Chest X-ray:
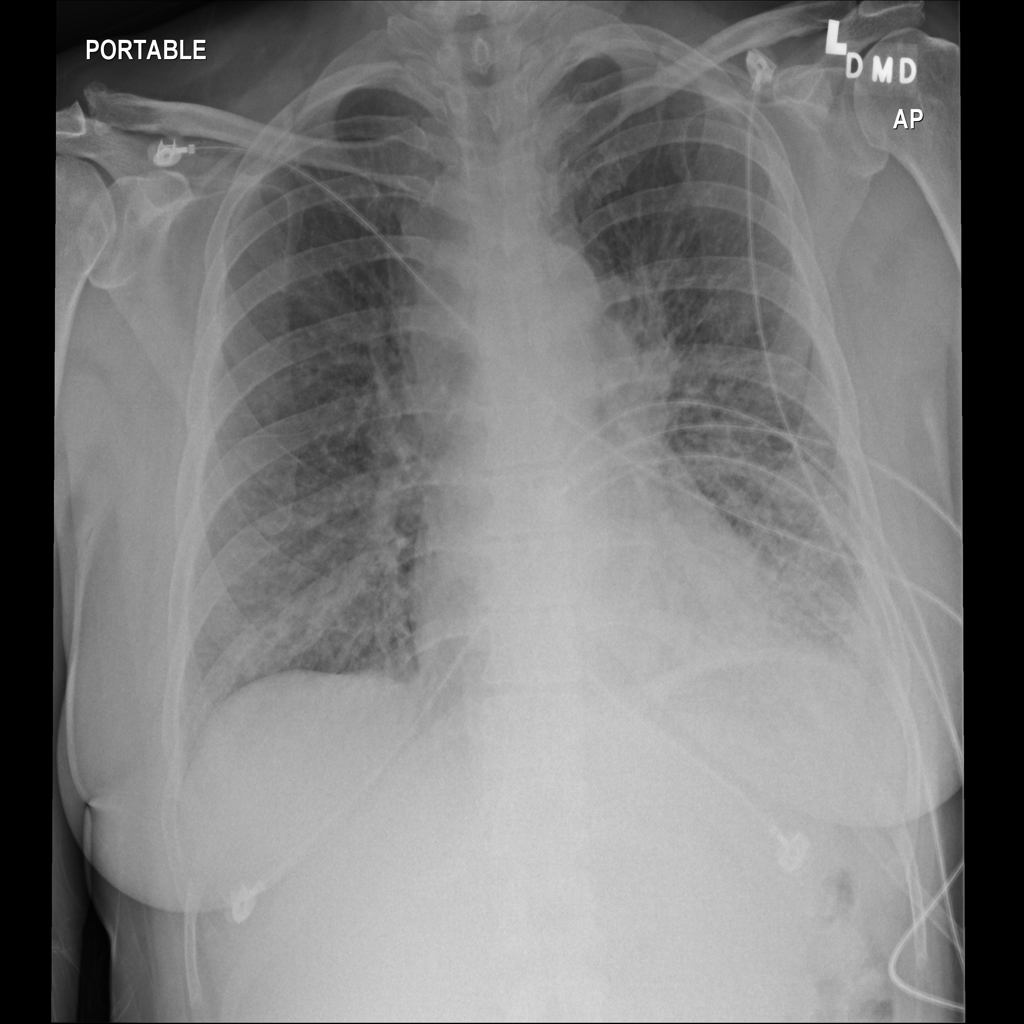
Findings: Consolidation, Effusion
No abnormal finding: no